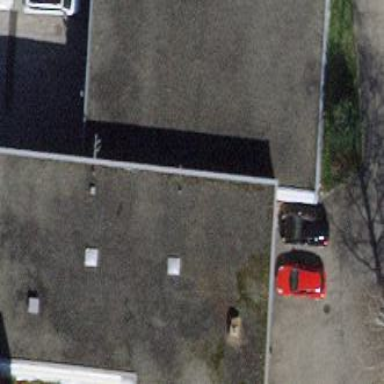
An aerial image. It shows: Office building.